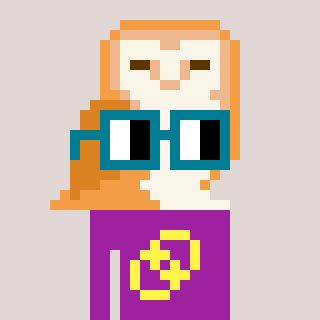
a pixel art character with square dark green glasses, a owl-shaped head and a magenta-colored body on a warm background